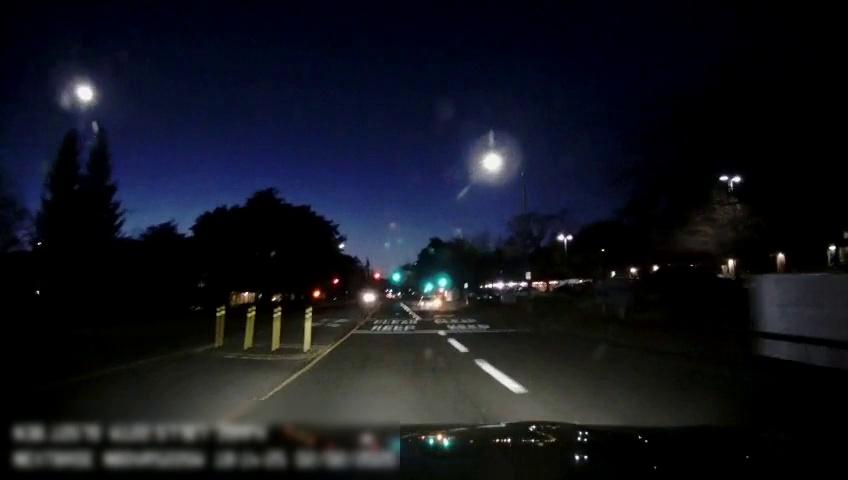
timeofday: Night
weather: Other
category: Drivable Space
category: Vehicles | Car
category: Vehicles | Other LV
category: Vehicles | SUV
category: Lanes | Current Lane
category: Lanes | Opposite Lane
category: Lanes | Alternate Lane
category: Lanes | Current Lane
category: Traffic | Lights
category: Traffic | Lights